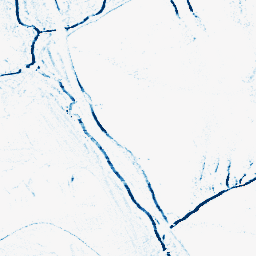
Category: morphological
Decomposition family: morphological_rect
Decomposition parameters: operation: closing
width: 5
height: 3
Upsampling method: sinc_blackman
Upsampling parameters: scale: 4
kernel_size: 16
Upsampling scale: 4